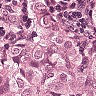
Metastatic tissue present: yes